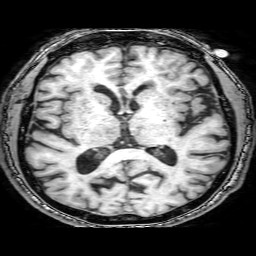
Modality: T1w
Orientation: coronal
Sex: male
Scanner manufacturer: philips
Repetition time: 0.008174 s
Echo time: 0.00376 s